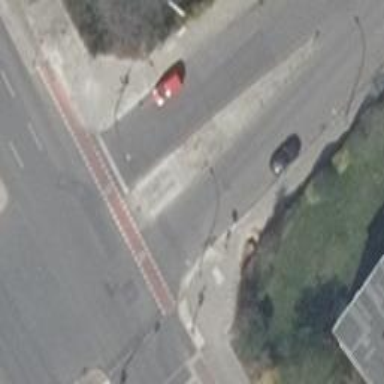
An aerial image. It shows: Unmarked road crossing.